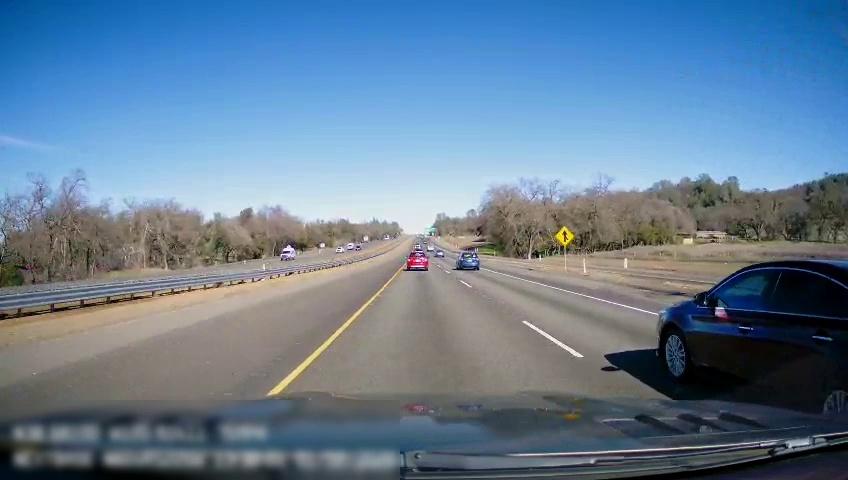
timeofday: Day
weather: Sunny
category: Drivable Space
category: Drivable Space
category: Vehicles | Van
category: Vehicles | Car
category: Vehicles | Car
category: Vehicles | Car
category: Lanes | Current Lane
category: Lanes | Current Lane
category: Lanes | Alternate Lane
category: Traffic | Signs